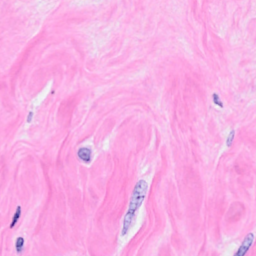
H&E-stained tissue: Breast